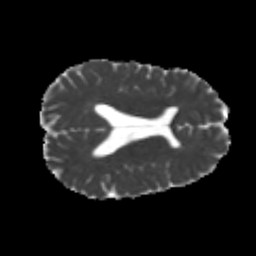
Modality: MD
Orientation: axial
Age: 24
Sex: male
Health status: healthy
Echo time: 0.074 s